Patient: sex F, age 57
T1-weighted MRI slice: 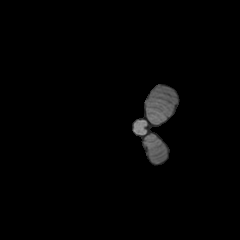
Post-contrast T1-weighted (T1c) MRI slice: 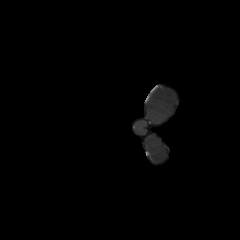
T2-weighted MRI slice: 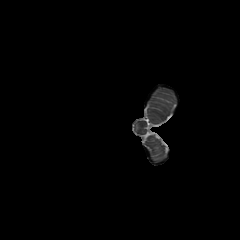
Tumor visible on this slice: no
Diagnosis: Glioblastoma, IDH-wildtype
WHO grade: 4